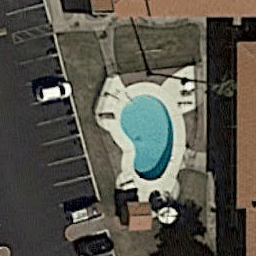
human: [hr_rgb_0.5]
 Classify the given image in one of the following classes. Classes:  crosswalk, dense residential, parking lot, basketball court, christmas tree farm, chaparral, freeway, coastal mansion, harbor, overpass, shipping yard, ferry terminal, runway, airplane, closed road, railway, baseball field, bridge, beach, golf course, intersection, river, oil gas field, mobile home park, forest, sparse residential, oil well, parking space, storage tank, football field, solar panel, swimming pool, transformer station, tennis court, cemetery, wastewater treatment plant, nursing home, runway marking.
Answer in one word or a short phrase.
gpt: swimming pool